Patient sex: M
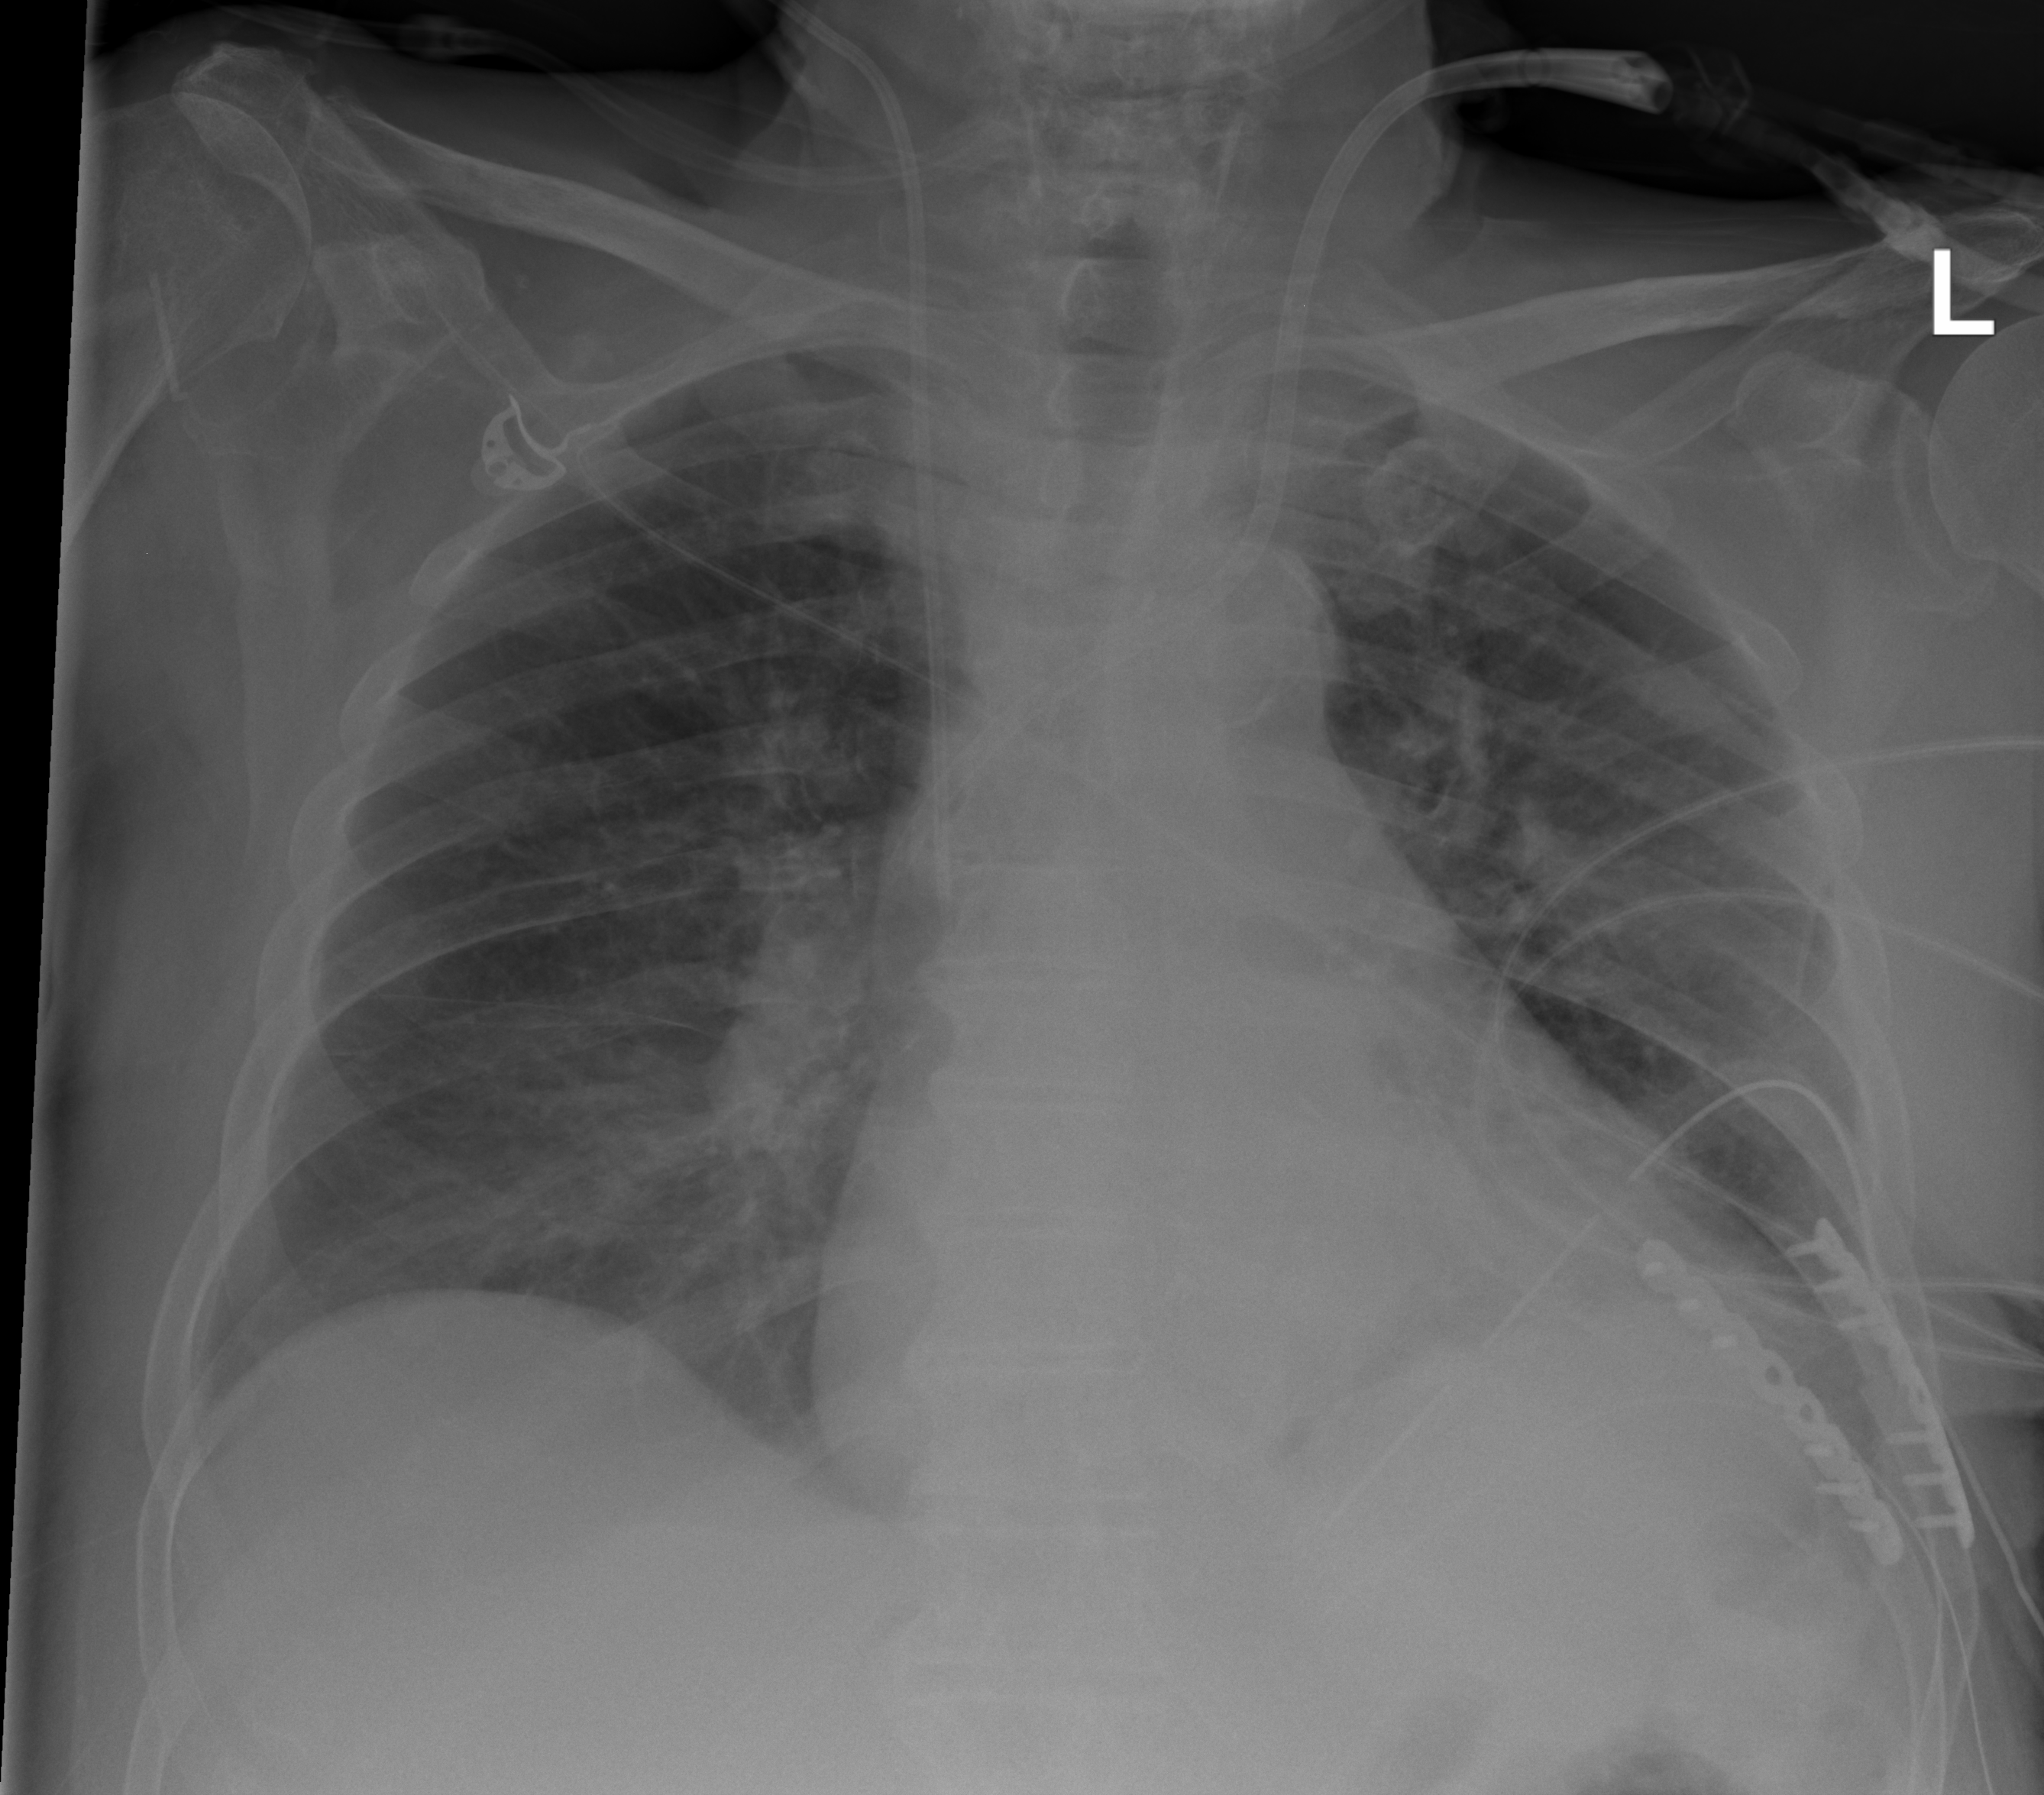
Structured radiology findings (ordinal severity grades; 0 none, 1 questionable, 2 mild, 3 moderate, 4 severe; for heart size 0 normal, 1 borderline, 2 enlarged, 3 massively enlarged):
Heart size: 2
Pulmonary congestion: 0
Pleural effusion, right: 0
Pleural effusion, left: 2
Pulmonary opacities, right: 0
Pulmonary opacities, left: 0
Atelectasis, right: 0
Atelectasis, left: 2